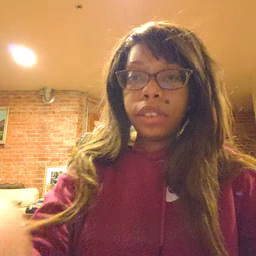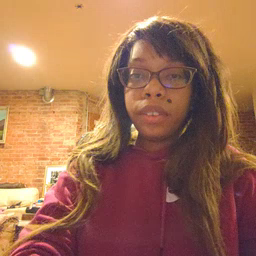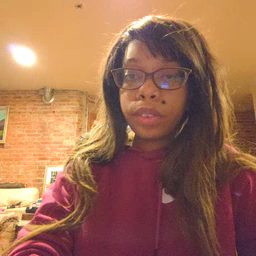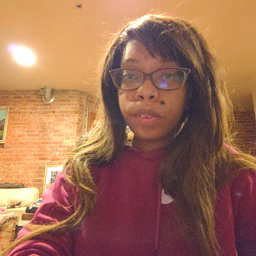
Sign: pajamas